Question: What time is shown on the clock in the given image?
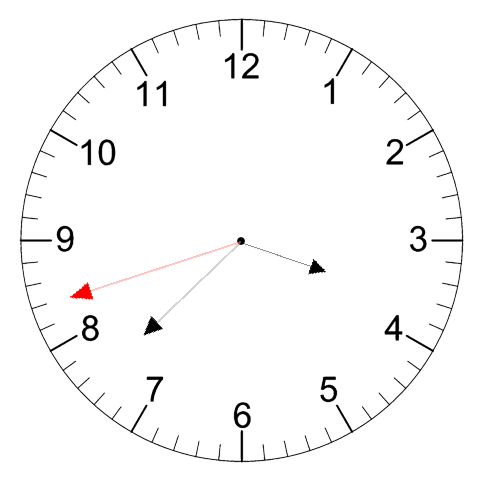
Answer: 03:37:42